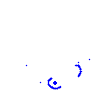
Particle: proton